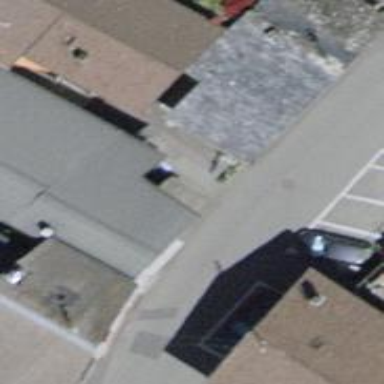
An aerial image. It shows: Café.